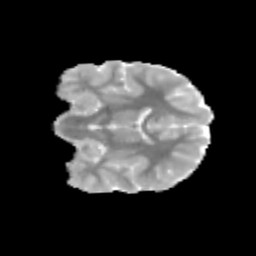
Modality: MD
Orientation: coronal
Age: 10
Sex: male
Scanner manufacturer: siemens
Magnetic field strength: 3 T
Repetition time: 3.8 s
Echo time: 0.07 s